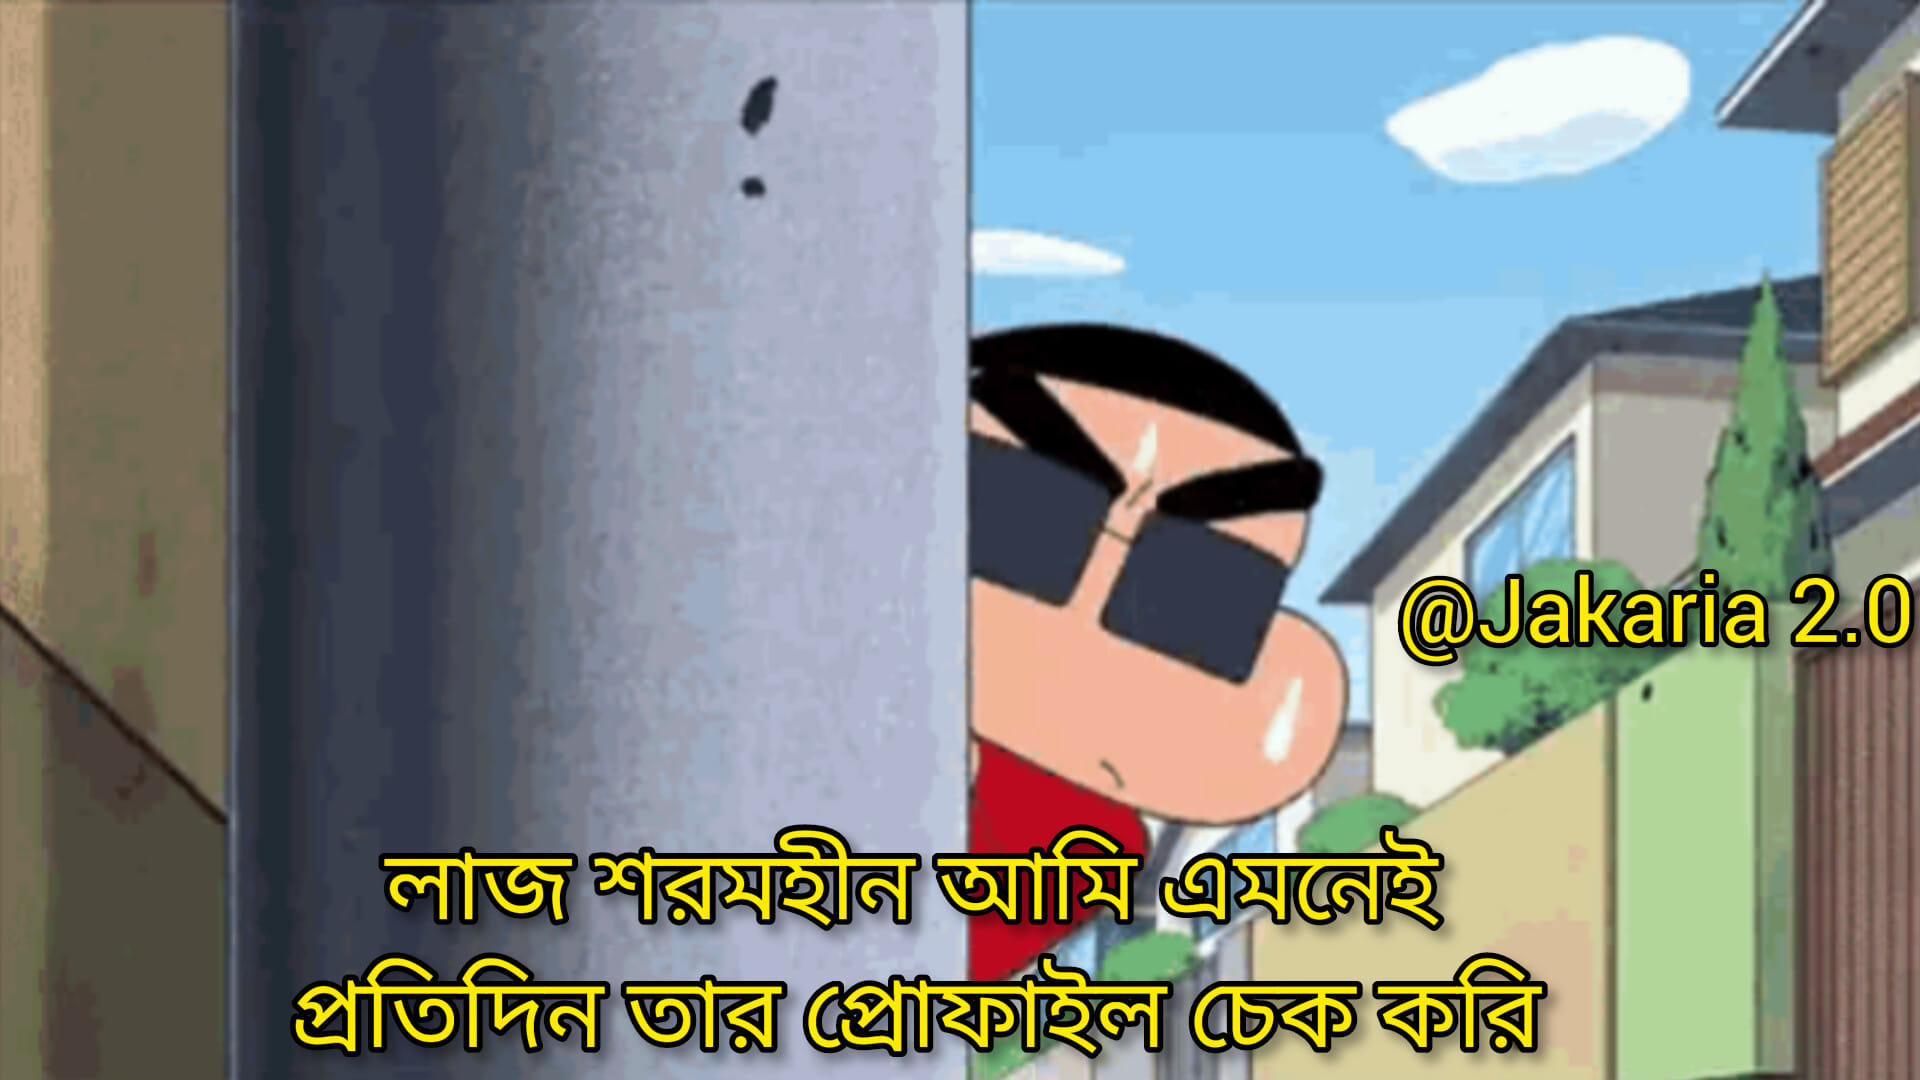
Text: লাজ শরমহীন আমি এমনেই প্রতিদিন তার প্রোফাইল চেক করি
Label: Non Hate